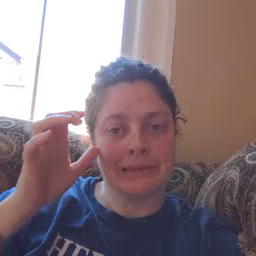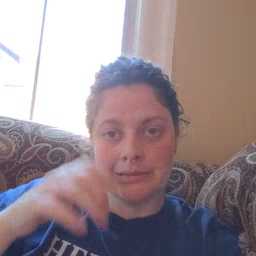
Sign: listen